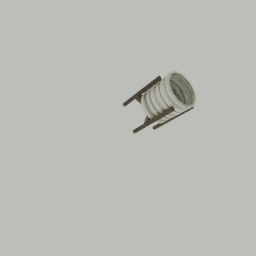
Label: decoration